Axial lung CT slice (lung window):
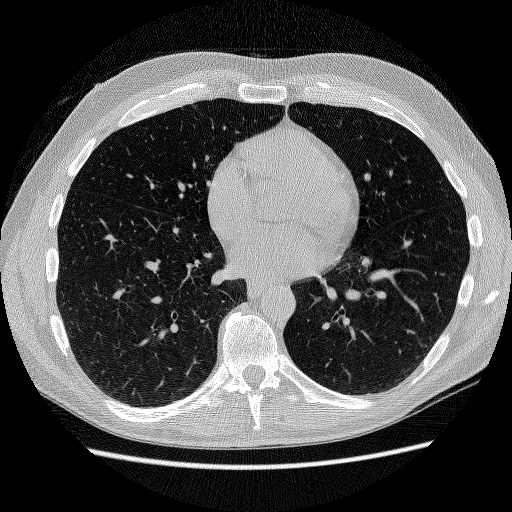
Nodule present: no